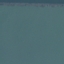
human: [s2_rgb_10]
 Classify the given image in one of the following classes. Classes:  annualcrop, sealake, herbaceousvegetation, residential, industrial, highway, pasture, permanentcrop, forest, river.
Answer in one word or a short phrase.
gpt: SeaLake